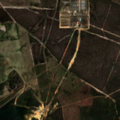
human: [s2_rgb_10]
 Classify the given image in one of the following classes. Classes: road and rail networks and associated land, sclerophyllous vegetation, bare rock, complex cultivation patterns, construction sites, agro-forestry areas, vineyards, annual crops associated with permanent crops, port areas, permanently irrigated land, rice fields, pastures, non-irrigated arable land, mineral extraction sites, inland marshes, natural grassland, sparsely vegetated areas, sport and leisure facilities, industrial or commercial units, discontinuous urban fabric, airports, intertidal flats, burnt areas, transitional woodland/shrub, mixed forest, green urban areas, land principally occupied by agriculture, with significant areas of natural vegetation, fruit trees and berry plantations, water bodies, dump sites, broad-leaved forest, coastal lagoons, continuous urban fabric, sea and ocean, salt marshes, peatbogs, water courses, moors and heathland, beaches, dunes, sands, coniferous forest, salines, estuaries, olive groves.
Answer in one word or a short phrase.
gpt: continuous urban fabric